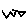
Label: zigzag